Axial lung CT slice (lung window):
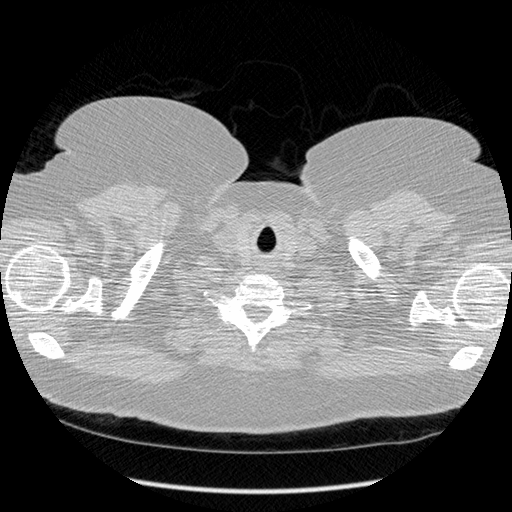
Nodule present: no